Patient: sex M, age 57
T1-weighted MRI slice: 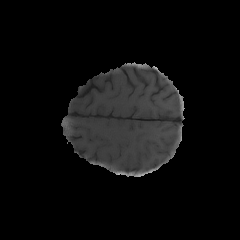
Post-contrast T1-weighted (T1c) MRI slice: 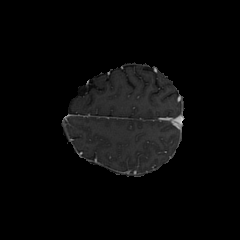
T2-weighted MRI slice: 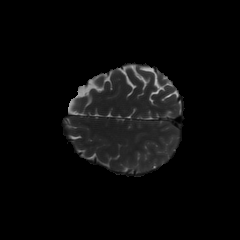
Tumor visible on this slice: no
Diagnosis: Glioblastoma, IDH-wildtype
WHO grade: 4